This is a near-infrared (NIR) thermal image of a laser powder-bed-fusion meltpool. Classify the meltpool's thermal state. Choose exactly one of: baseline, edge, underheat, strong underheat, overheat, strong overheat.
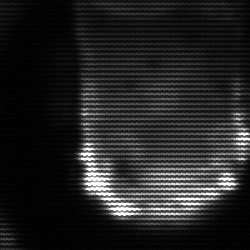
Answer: baseline